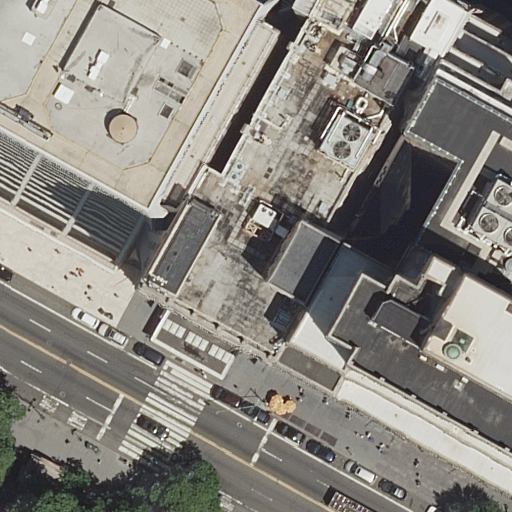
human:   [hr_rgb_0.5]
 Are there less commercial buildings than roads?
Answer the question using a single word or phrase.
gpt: yes

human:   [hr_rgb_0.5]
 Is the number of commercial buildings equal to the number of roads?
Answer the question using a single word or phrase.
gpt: no

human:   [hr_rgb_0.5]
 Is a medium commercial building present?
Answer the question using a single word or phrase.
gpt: no

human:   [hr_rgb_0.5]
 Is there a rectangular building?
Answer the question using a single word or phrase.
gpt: yes

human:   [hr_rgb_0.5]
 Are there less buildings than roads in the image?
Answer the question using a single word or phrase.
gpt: yes

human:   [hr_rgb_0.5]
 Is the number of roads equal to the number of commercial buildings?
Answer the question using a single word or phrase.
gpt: no

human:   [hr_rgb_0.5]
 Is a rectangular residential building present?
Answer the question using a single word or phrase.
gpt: no

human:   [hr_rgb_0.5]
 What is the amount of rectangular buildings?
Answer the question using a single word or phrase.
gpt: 1

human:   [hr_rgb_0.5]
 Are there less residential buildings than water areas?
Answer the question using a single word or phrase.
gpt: no

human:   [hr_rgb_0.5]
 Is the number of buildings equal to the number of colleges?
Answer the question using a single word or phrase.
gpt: no

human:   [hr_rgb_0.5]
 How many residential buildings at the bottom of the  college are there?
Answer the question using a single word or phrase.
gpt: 0

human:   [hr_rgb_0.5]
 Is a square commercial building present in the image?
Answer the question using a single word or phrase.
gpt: no

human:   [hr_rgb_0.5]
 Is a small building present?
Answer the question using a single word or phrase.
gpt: no

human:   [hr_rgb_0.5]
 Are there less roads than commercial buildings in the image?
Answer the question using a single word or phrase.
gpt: no

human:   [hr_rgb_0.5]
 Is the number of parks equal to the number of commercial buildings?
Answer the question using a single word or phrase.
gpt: no

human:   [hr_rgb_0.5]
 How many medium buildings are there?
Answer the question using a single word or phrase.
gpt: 0

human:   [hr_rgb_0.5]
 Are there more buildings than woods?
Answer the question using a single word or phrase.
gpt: yes

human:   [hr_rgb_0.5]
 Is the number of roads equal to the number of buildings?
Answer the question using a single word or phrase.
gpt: no

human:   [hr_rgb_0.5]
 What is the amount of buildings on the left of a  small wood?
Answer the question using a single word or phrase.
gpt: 0

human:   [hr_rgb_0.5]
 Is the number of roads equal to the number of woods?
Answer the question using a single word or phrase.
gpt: no

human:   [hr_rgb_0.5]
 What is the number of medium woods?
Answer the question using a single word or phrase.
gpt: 0

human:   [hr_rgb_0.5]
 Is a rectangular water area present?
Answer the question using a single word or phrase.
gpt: no

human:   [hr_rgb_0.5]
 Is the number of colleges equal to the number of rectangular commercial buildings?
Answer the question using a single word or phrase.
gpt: yes

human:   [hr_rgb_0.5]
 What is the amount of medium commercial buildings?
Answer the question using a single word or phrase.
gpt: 0

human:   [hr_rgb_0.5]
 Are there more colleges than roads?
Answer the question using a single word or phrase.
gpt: no

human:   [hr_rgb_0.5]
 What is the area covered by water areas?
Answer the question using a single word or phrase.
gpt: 0m2

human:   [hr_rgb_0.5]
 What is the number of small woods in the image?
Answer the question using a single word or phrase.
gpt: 0

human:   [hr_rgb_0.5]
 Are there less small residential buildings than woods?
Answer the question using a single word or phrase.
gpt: yes

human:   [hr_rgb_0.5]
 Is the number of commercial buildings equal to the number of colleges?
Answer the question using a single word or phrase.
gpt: no

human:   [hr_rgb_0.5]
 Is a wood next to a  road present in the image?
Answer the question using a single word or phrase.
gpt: yes

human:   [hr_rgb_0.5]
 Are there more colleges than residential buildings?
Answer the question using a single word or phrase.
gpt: yes

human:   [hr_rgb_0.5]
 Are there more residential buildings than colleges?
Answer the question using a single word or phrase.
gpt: no

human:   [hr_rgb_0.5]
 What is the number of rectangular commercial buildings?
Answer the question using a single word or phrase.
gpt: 1

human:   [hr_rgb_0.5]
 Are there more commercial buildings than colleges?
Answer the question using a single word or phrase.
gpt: yes

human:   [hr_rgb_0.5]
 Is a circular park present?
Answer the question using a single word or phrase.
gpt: no

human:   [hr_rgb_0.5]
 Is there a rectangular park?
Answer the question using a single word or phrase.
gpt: yes